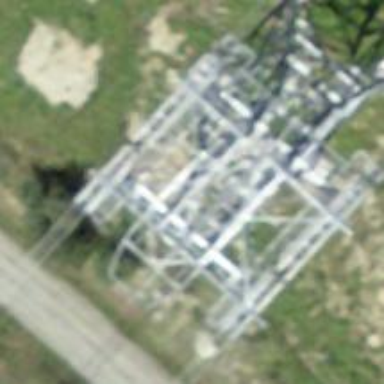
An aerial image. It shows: Pylon used for aerialway.